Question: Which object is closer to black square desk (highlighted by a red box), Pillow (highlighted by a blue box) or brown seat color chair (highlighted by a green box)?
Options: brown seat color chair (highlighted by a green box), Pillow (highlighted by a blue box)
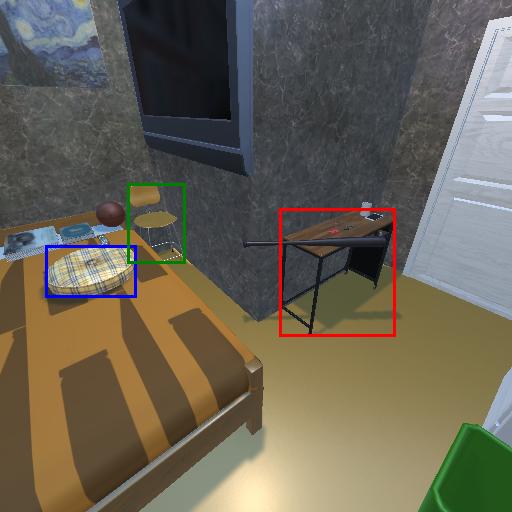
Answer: brown seat color chair (highlighted by a green box)